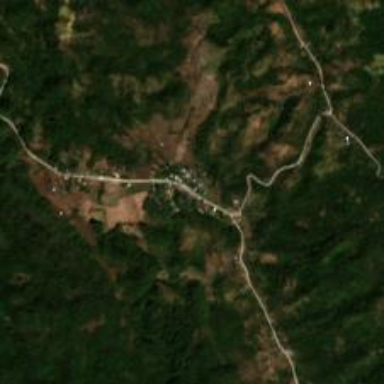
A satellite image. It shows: Village.